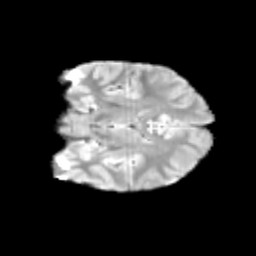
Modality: T2w
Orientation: coronal
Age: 10
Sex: male
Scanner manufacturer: siemens
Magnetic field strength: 3 T
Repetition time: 3.8 s
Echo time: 0.07 s